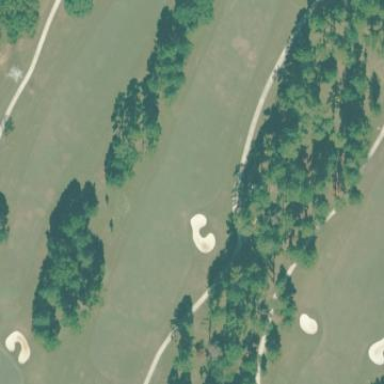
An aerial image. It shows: Golf fairway surrounded by grass.